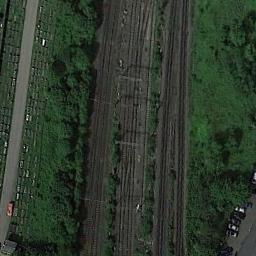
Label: railway